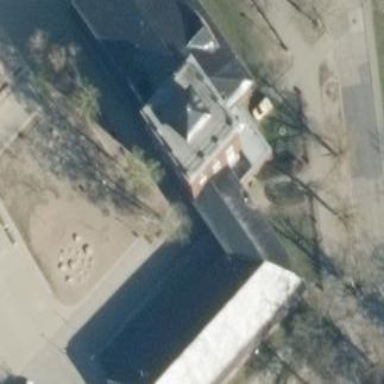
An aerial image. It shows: School building or complex.